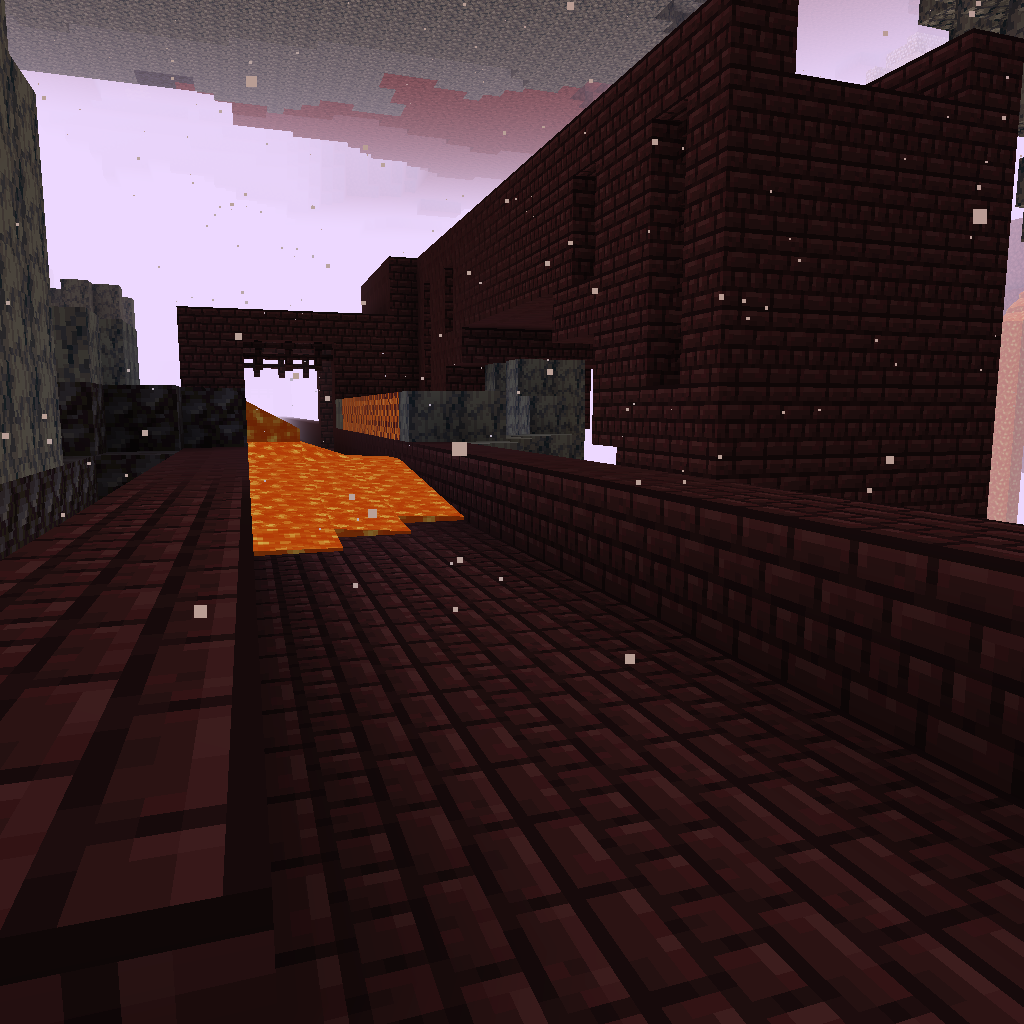
nether fortress pathway with lava